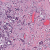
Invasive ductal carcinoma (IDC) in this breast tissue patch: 1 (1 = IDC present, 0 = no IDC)